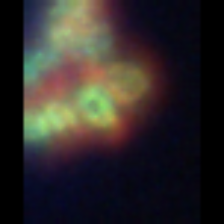
Taxon: Diatom_aggregate
Group: Diatoms